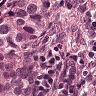
Metastatic tissue present: yes